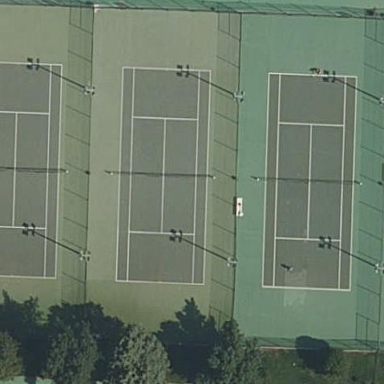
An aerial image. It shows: Asphalt tennis court.